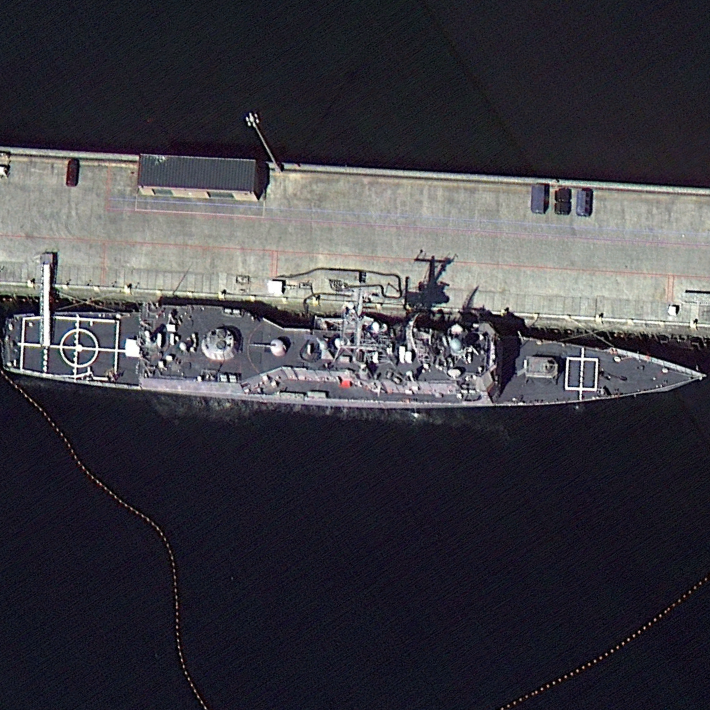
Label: Ticonderoga-class_cruiser